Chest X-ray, PA view. Patient: 25 years old, sex M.
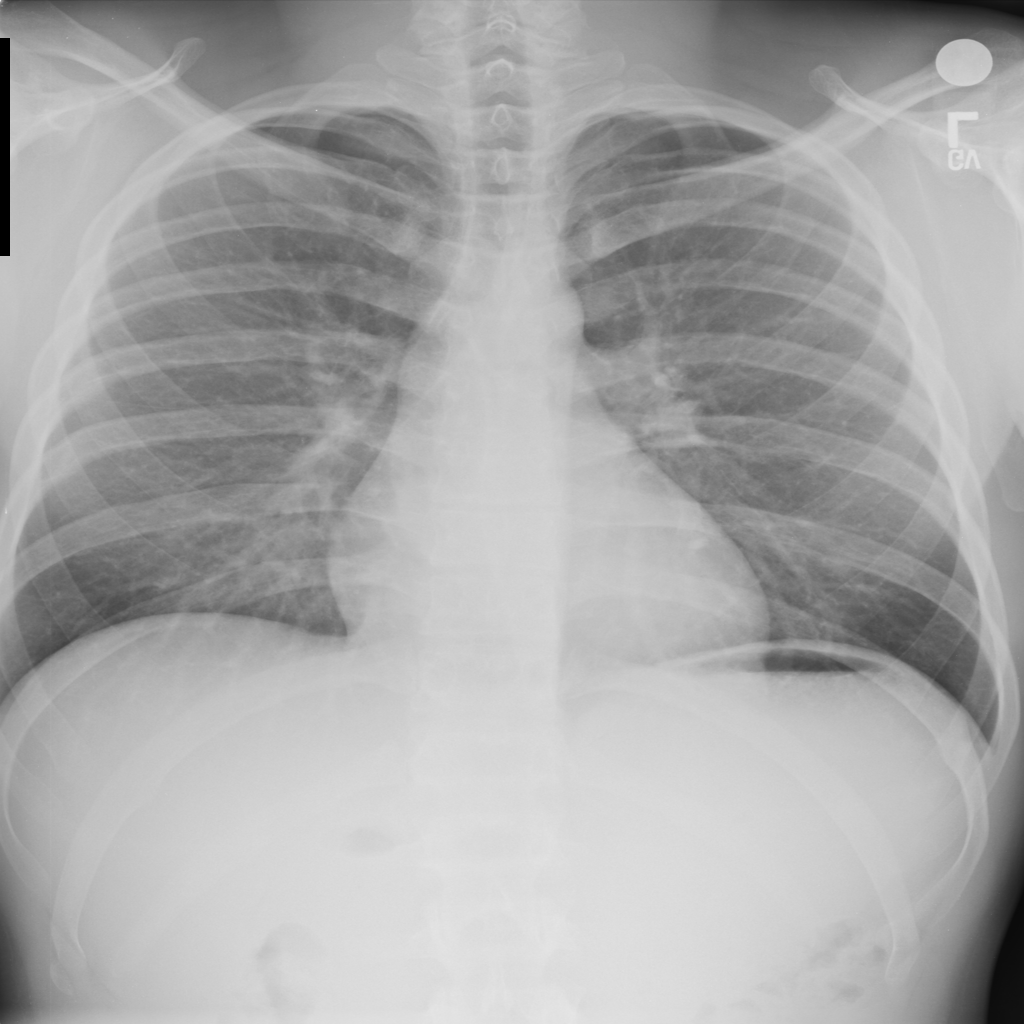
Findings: No Finding